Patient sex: M
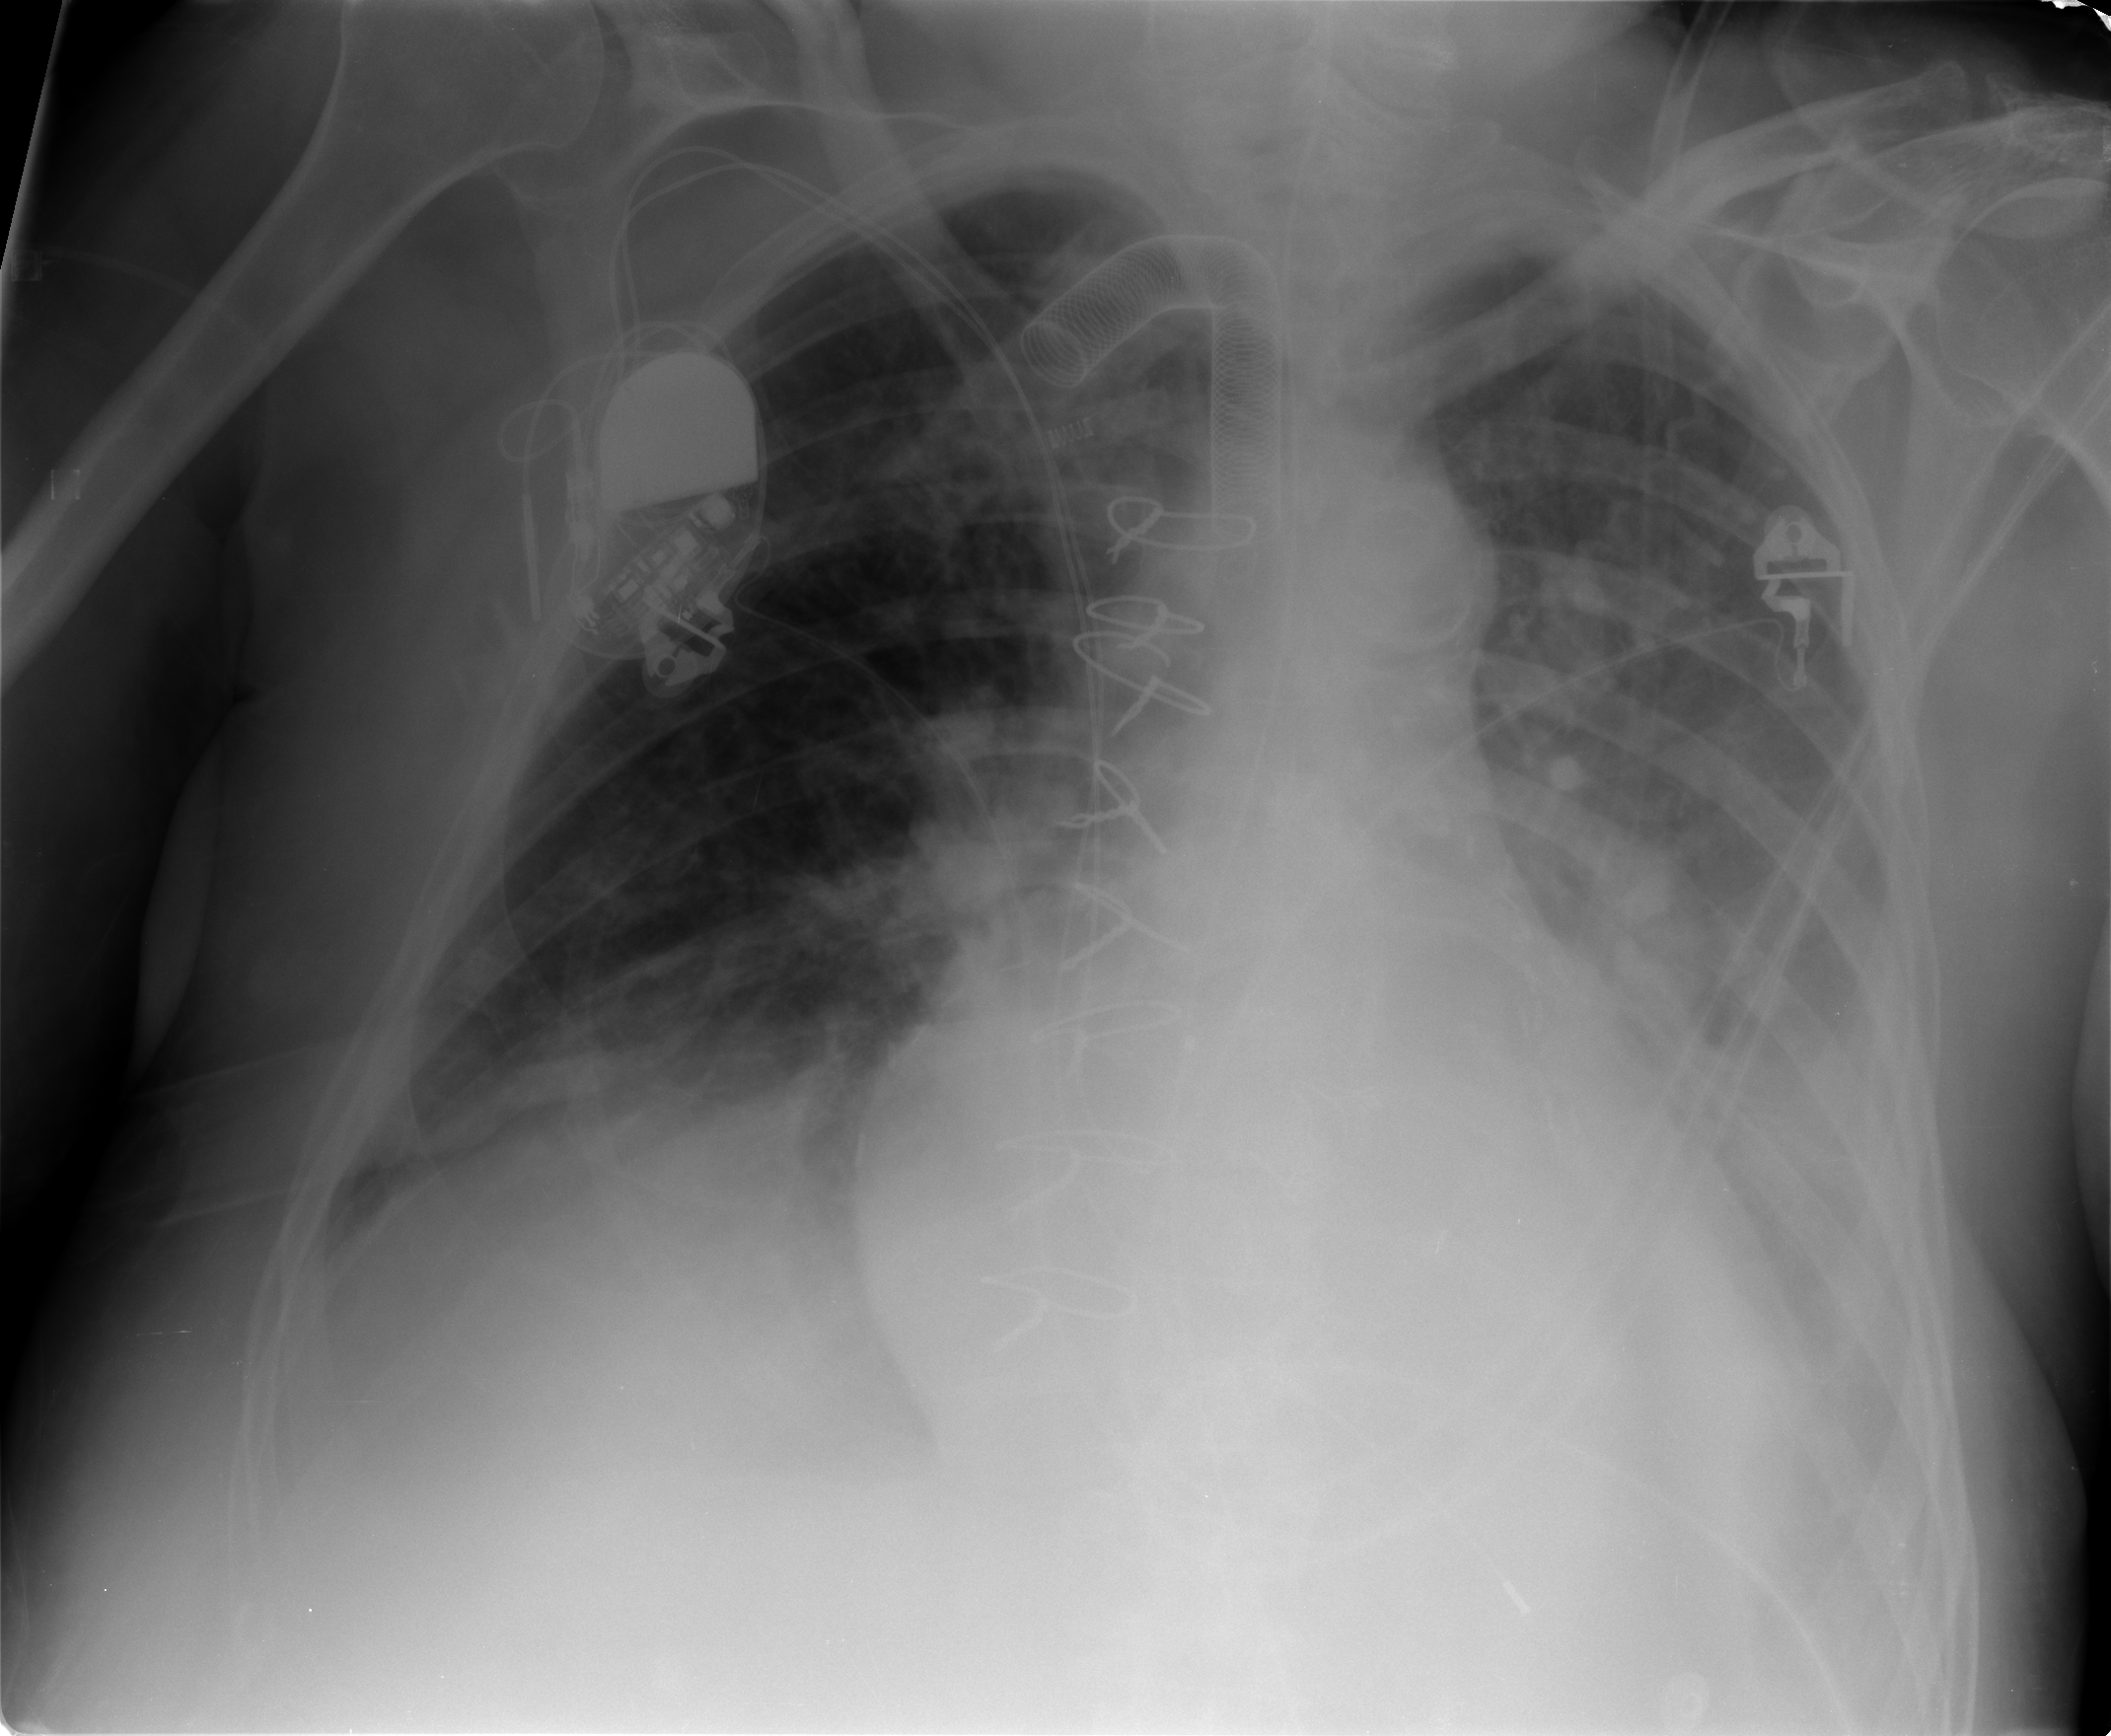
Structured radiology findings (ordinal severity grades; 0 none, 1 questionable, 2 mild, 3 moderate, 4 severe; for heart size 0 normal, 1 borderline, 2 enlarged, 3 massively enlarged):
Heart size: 2
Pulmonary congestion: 0
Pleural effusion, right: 1
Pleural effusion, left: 3
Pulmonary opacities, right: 1
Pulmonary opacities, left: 2
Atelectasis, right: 2
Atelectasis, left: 3